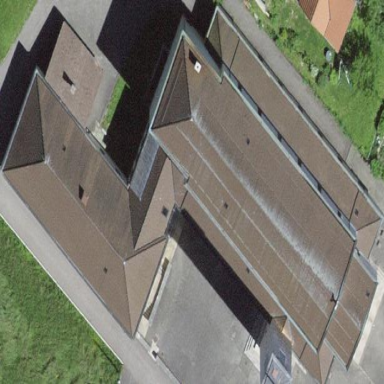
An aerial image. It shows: Church which is place of worship.